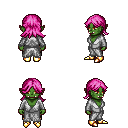
a pixel art fantasy rpg character, female body template, orc, green skin, white robe, gold greaves, pink loose hair, gold boots, four views (front, back, left, right), 2x2 character sprite sheet, small pixel art, hard edges, no anti-aliasing